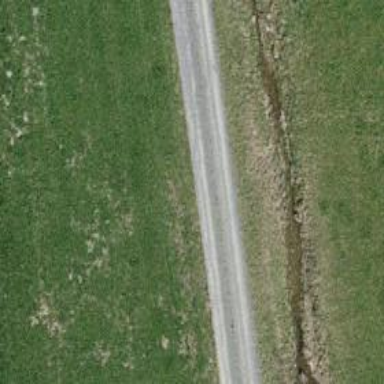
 suitable for agricultural vehicles like motorcars."